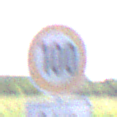
Verkehrszeichen: Geschwindigkeit100
Zusatzzeichen unten: Entfernungsangaben2
Umgebung: Outdoor, RoadRail
Tageszeit: MorningAfternoon
Wetter: PartlyCloudy
Licht: Natural
Jahreszeit: NotSpecified
Kontrast: HighContrast